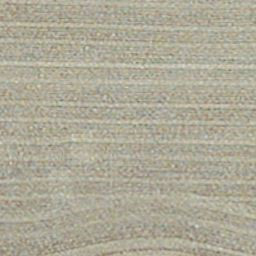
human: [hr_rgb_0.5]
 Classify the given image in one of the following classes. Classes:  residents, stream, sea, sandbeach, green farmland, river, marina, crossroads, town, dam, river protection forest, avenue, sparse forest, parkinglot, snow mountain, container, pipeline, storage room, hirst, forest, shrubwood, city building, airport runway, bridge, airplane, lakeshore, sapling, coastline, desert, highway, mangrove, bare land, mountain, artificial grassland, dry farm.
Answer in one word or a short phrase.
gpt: dry farm